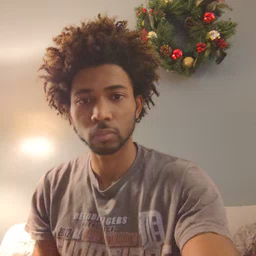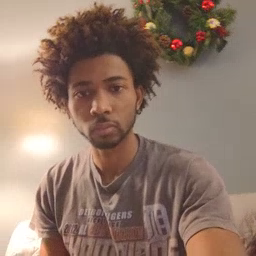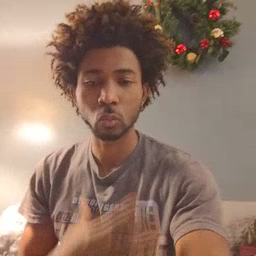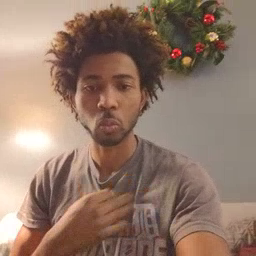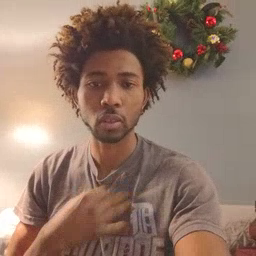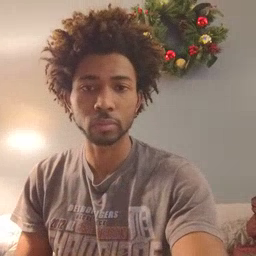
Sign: white